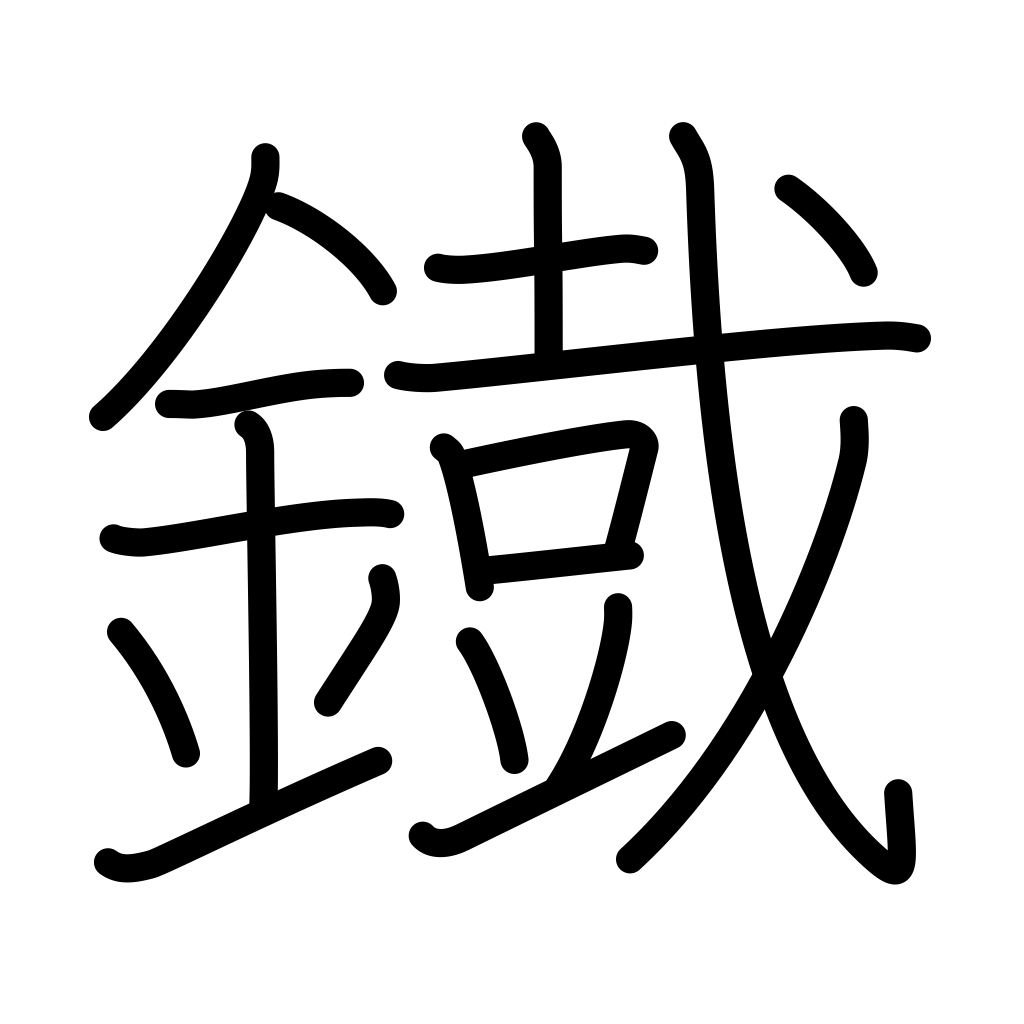
Meaning: iron